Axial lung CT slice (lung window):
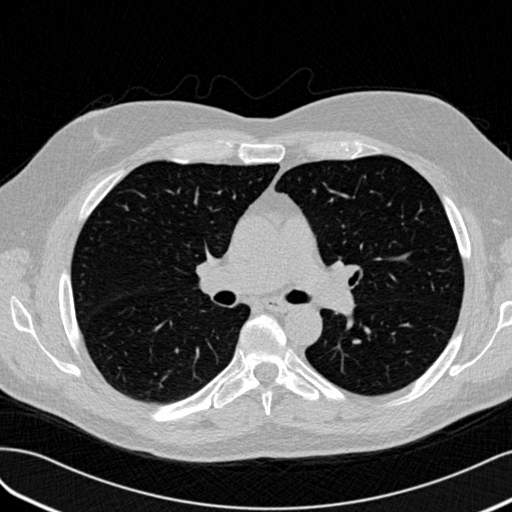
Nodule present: no